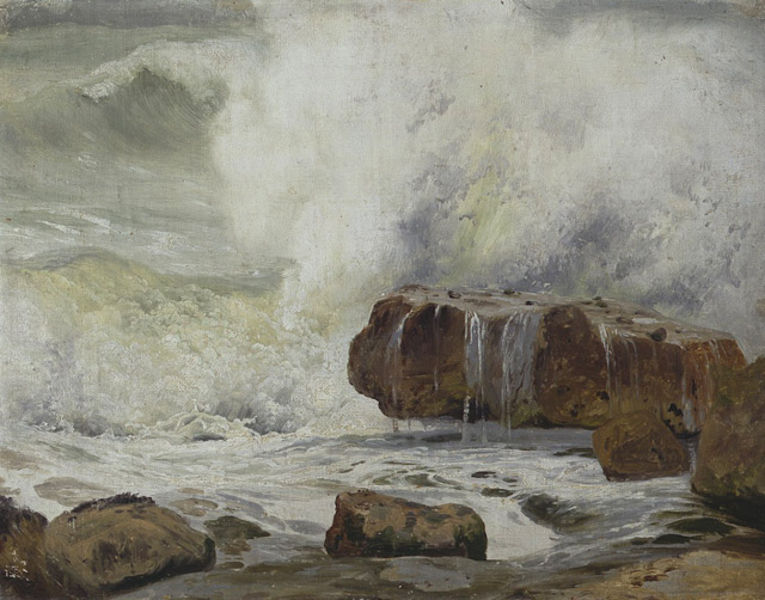
Titel: Felsen im Meer an der Küste der Normandie
Künstler: Johann Wilhelm Schirmer
Standort: Karlsruhe
Institution: Staatliche Kunsthalle Karlsruhe
Schlagwörter: blau, dunkel, felsen, gemälde, gestein, gewitter, himmel, meer, schatten, wasser, weiß, wolken, aquarell, fluss, gelb, grün, impressionismus, landschaft, ocker, sand, see, ufer, bewegung, braun, bunt, frau, grau, hell, licht, schwarz, rot, wolke, beige, malerei, rock, stein, steine, bild, öl, bach, kalt, nass, natur, wind, pflanze, england, wasserfall, gischt, küste, pfütze, strand, welle, wellen, düster, fels, klippen, dunst, nebel, nebelig, fliessen, rauschen, romantik, schaum, strom, strömung, aufgewühlt, brandung, flut, gicht, naturgewalt, orkan, sturm, stürmisch, tosend, turner, unwetter, wasse, wellengang, wild, woge, wogen, detail, klippe, ozean, ebbe, pfützen, religion, algen, gestade, rinnsal, gezeiten, moos, begr, gefahr, umschlag, seegang, spritzen, sprühen, landschaftsbild, dynamisch, strudel, dramatik, fließend, wildnis, schaumkronen, nas, salz, tropfen, fische, überschlag, unruhig, bund, tosen, aufprall, brechen, preschen, strum, brecher, schaumkrone, scahum, schäumend, meehr, wucht, sal, stürmung, splash, koks, welleb, l, #, wellenschlag, 18. jhd, springflut, strandweiss, reißender fluss, ozeam, wasserpeitschen, +wasser, h2o, ablaufendes wasser, ehnsucht, überschlagend, rinnnsaal, elegal, strandd